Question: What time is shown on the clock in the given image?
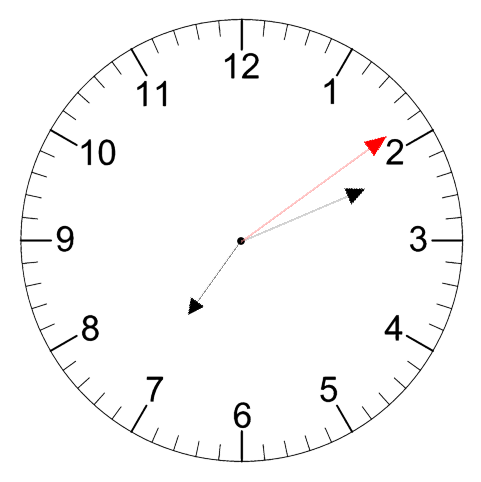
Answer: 07:11:09